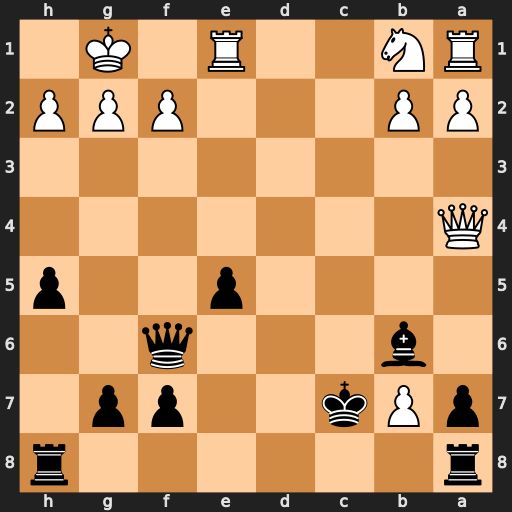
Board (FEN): r6r/pPk2pp1/1b3q2/4p2p/Q7/8/PP3PPP/RN2R1K1
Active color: b
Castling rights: -
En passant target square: -
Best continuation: Qxf2+ Kh1 Qxe1#